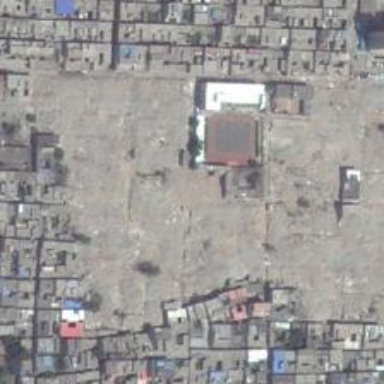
A square field is surrounded by spare area which is under construction .